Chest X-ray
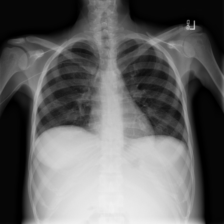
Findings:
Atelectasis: negative
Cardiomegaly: negative
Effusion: negative
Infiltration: negative
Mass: negative
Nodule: negative
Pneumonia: negative
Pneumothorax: negative
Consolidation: negative
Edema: negative
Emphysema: negative
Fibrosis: negative
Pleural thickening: negative
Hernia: negative